【题型】解答题　【知识点】平面几何　【难度】easy
如图，$D$ 是 $\triangle ABC$ 边 $AB$ 上点，已知 $\angle BCD = \angle A$，$AD = 5$，$BD = 4$。

(1) 求边 $BC$ 的长；

(2) 如果 $\triangle ACD \sim \triangle CBD$（点 $A$、$C$、$D$ 对应点 $C$、$B$、$D$），求 $\angle ACB$ 的度数。
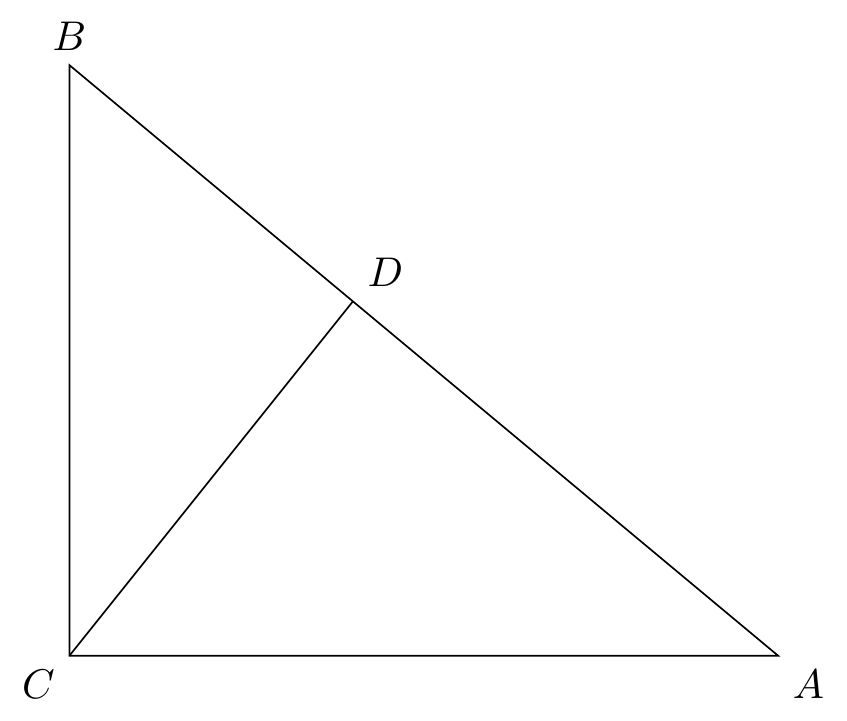
【解答】
(1) 解：$\because \angle BCD = \angle A$，$\angle B = \angle B$，

$\therefore \triangle BCD \sim \triangle BAC$，

$\therefore \frac{BC}{BA} = \frac{BD}{BC}$，

$\therefore BC^2 = BA \cdot BD$。

$\because AD = 5$，$BD = 4$，

$\therefore BA = AD + BD = 9$，

$\therefore BC^2 = BA \cdot BD = 9 \times 4 = 36$，

$\therefore BC = 6$。

(2) $\because \triangle ACD \sim \triangle CBD$，

$\therefore \frac{CD}{BD} = \frac{AD}{CD}$，

$\therefore CD^2 = AD \cdot BD = 20$。

$\therefore 20 + 4^2 = 6^2$，即 $CD^2 + BD^2 = BC^2$，

$\therefore \triangle BCD$ 是直角三角形，且 $\angle CDB = 90^\circ$，

$\therefore \angle CDA = 90^\circ$。

$\therefore \angle A + \angle DCA = 90^\circ$。

$\because \angle BCD = \angle A$，

$\therefore \angle DCA + \angle BCD = 90^\circ$，

即 $\angle ACB = 90^\circ$。